Question: In iPhone App i am using core Plot vertical bar chart.
How to Remove shadow effect in Vertical Bars?
Here as shown in figure bars are displaying with shadow

Here is the code:
CPBarPlot *barPlot = [CPBarPlot tubularBarPlotWithColor:[CPColor colorWithComponentRed:111 green:129 blue:113 alpha:1.0] horizontalBars:NO];
barPlot.shadowColor=NO;
How can I remove this shadow effect?
Please Help and Suggest.
Thanks
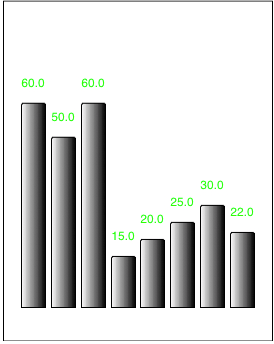
Answer: Haven't tested this, but my guess is that what you see is not a shadow but a gradient fill generated by the use of "'tubularBarPlotWithColor'". The shadow is probably something outside the bar borders.
Instead, try creating the bar plot with:
'''
CPBarPlot *barPlot = [[CPBarPlot alloc] init];
'''
Then use:
'''
barPlot.fill = [CPFill fillWithColor:myCPColor];
'''
Or if you actually want a gradient fill:
'''
fillGradient = [CPGradient gradientWithBeginningColor:myCPColorBegin endingColor:myCPColorEnd];
barPlot.fill = [CPFill fillWithGradient:fillGradient];
'''
Hope this helps!
Claes